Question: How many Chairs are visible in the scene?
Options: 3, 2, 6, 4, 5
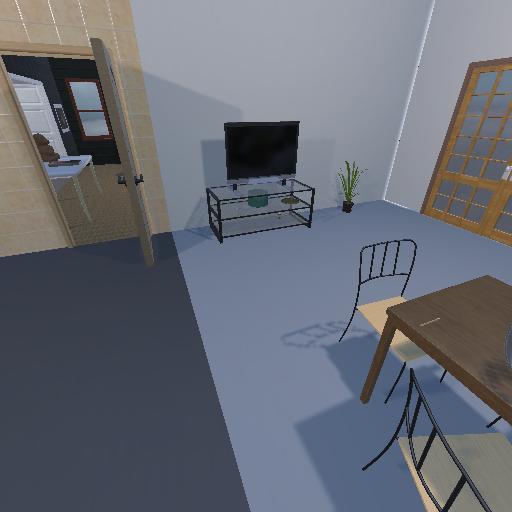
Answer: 3